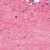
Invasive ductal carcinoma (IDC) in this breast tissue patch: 0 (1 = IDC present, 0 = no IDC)